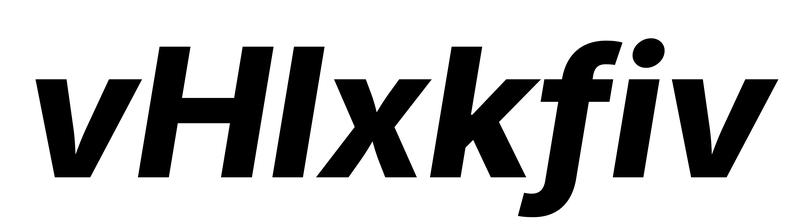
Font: Inter-Italic_ExtraBold_Italic